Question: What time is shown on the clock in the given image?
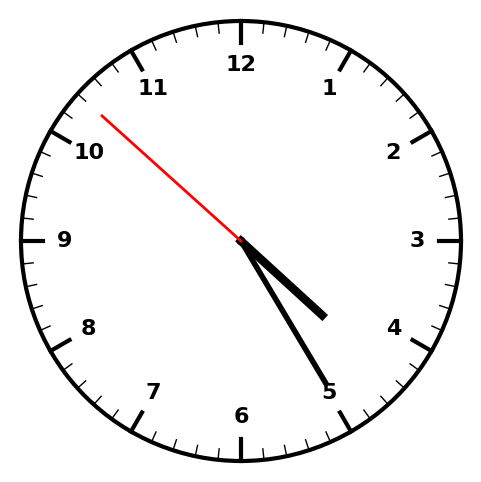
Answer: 04:24:52